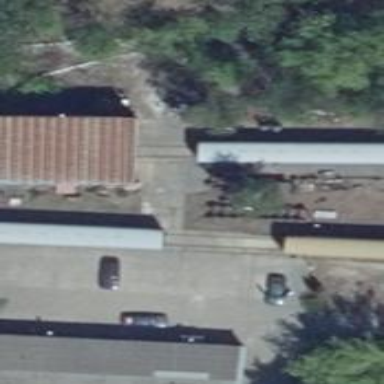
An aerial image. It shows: Railway yard.